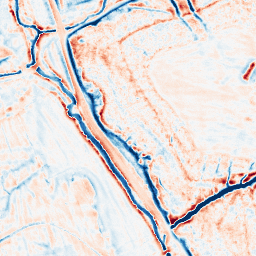
Category: edge_preserving
Decomposition family: bilateral
Decomposition parameters: d: 15
sigma_color: 25
sigma_space: 25
Upsampling method: bicubic
Upsampling parameters: scale: 4
Upsampling scale: 4